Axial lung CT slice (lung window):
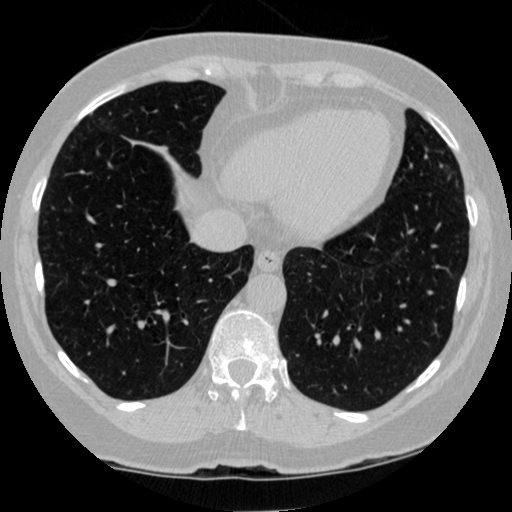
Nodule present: no